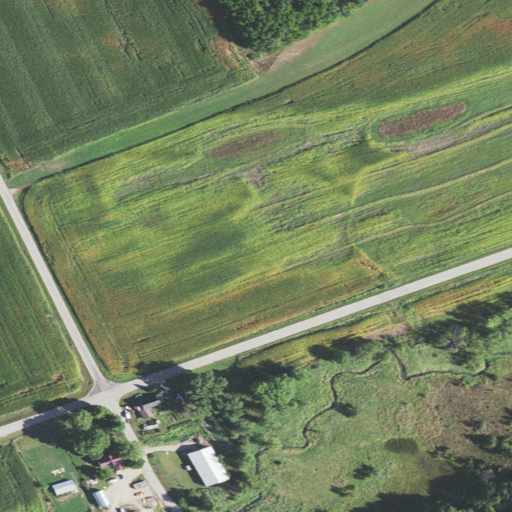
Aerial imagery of valley in Wisconsin named Fox Hollow containing cultivated crops, low intensity development, pasture, open development, deciduous forest, medium intensity development, and mixed forest